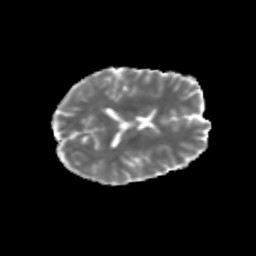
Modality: MD
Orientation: axial
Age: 27
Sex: female
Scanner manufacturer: siemens
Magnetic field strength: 3 T
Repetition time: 3.5 s
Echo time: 0.125 s